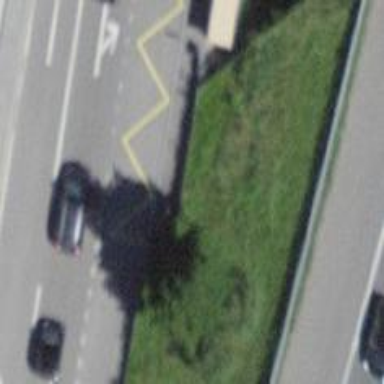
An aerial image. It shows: Bus stop with shelter. It is platform for public transport.